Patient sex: M
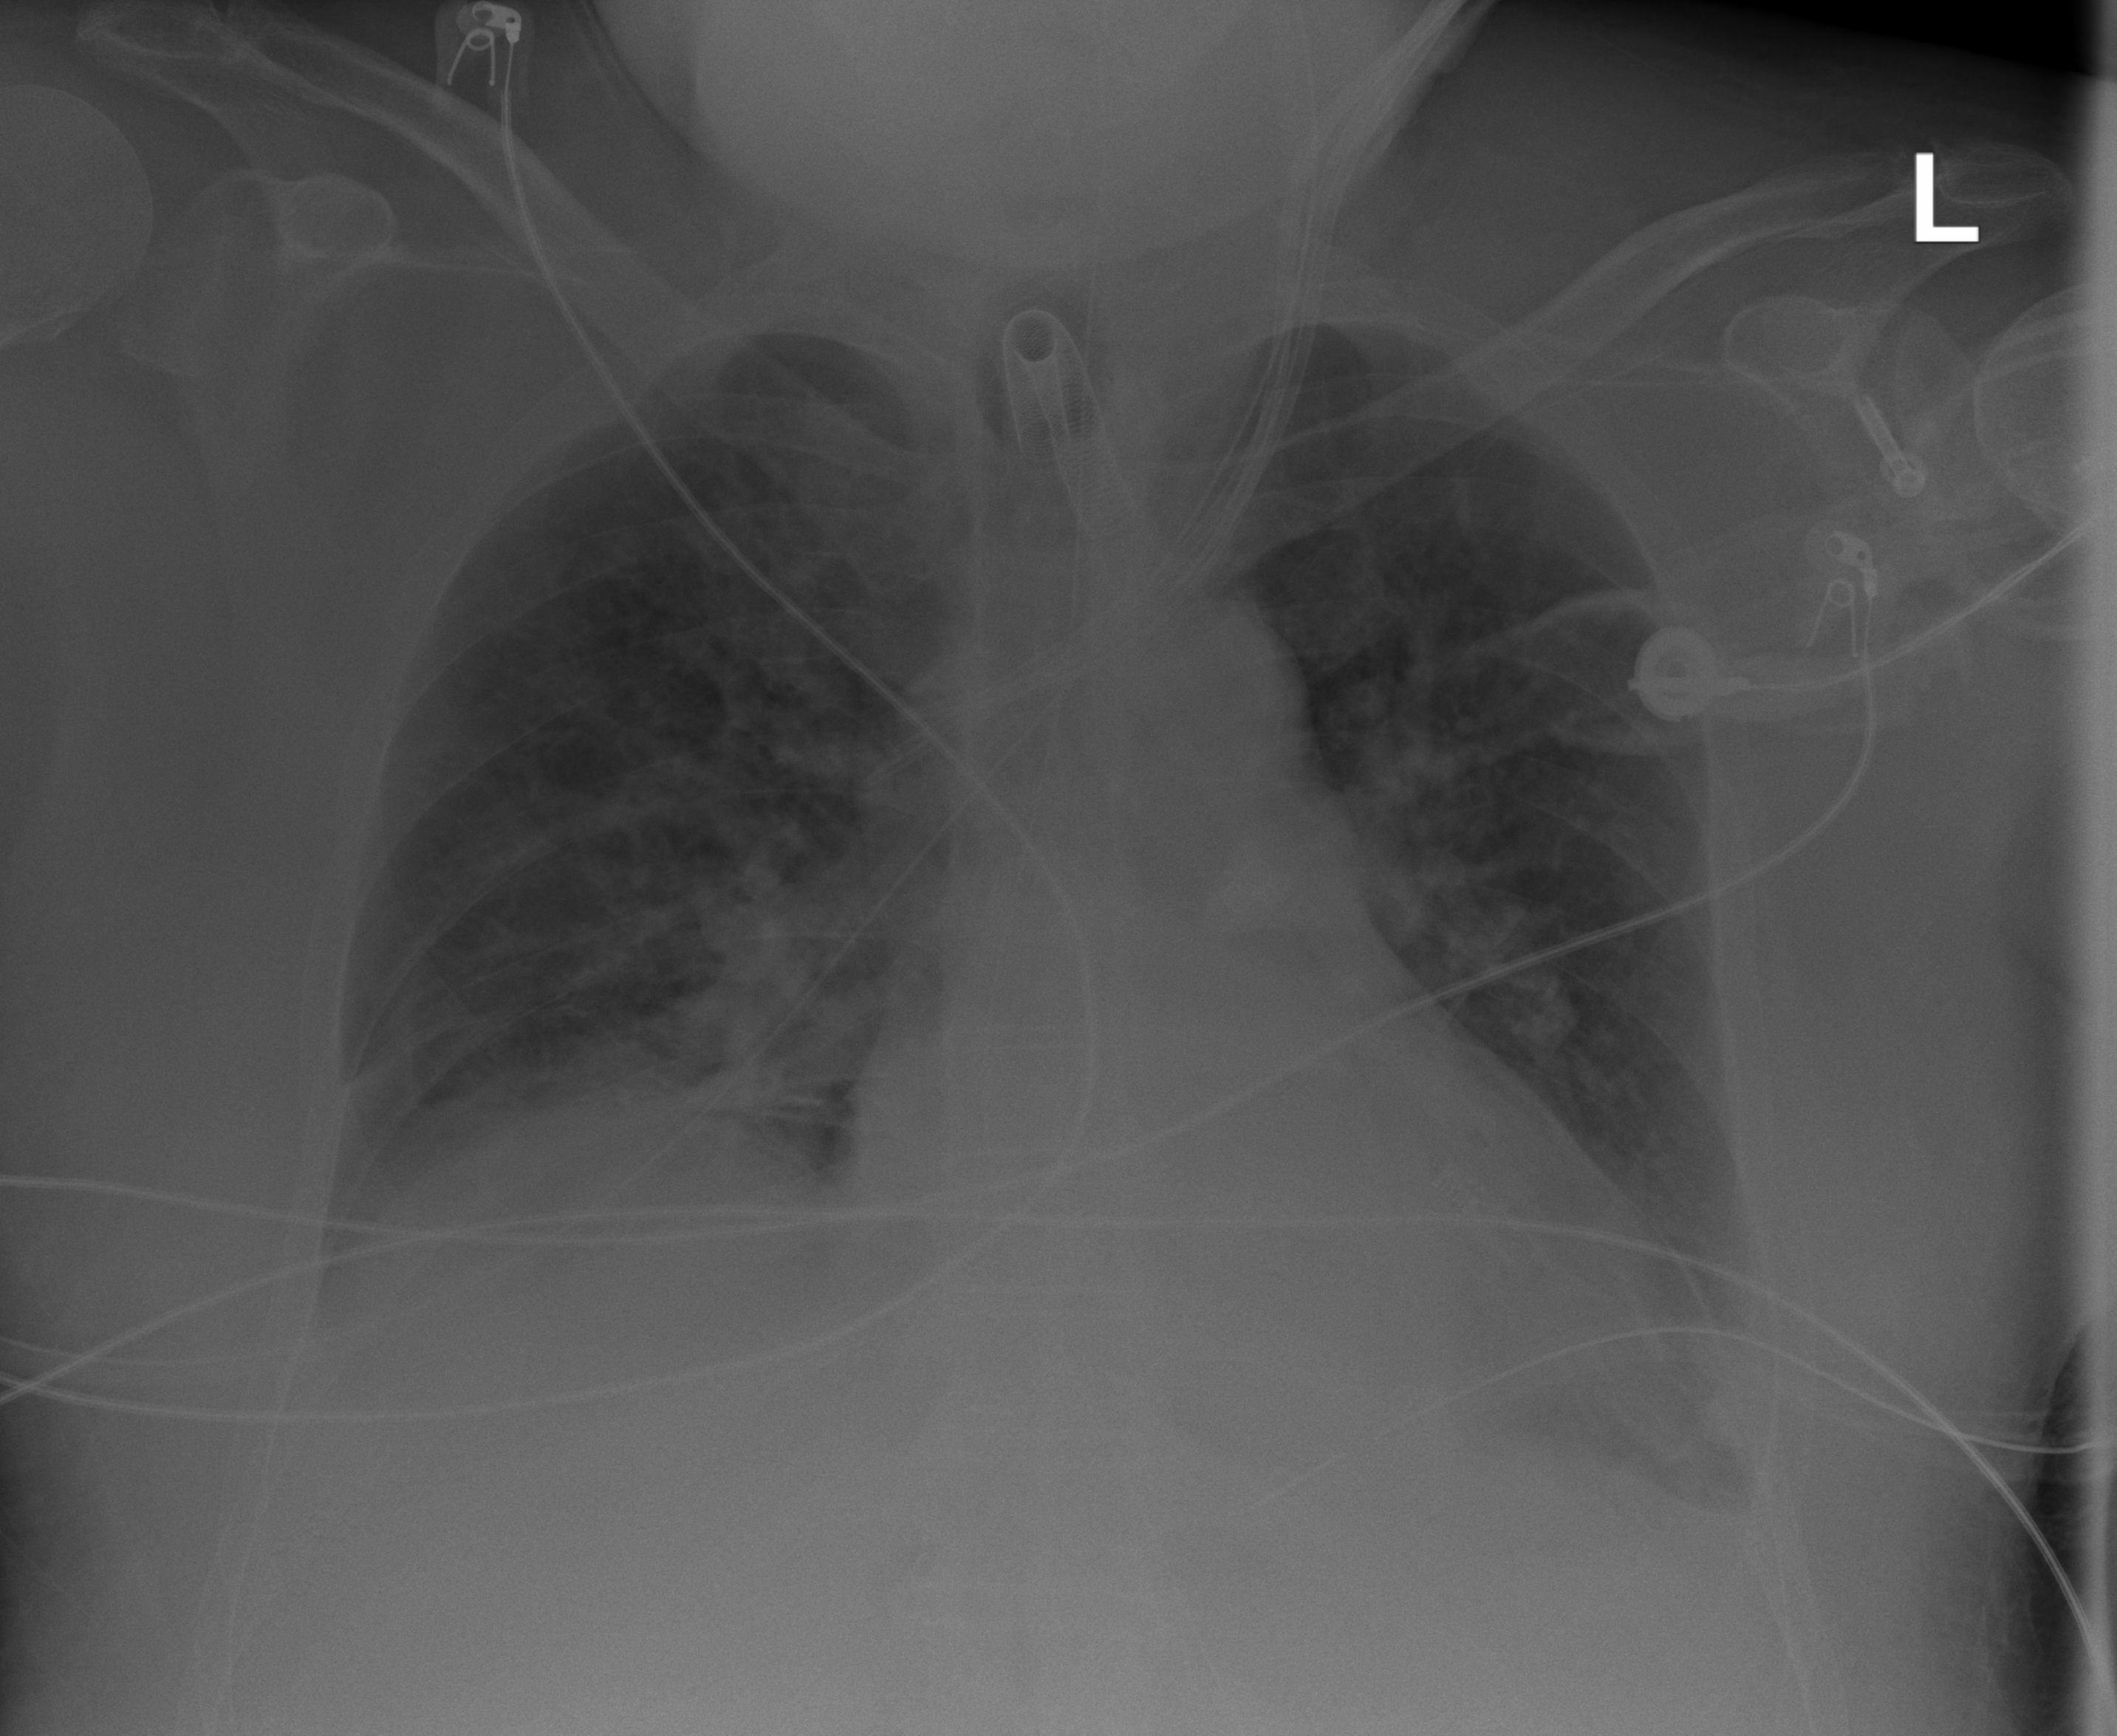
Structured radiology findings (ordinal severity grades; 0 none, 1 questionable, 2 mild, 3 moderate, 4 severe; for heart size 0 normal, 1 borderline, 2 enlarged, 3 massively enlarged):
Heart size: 0
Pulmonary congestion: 2
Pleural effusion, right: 0
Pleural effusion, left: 2
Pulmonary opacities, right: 3
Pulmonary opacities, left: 2
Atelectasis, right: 2
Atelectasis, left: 2